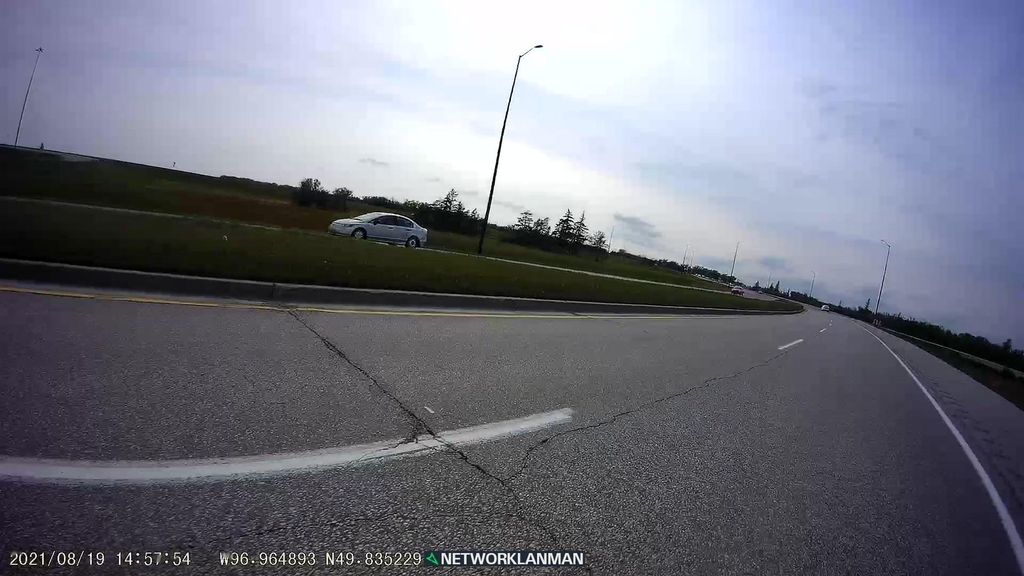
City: winnipeg